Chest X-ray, AP view. Patient: 68 years old, sex M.
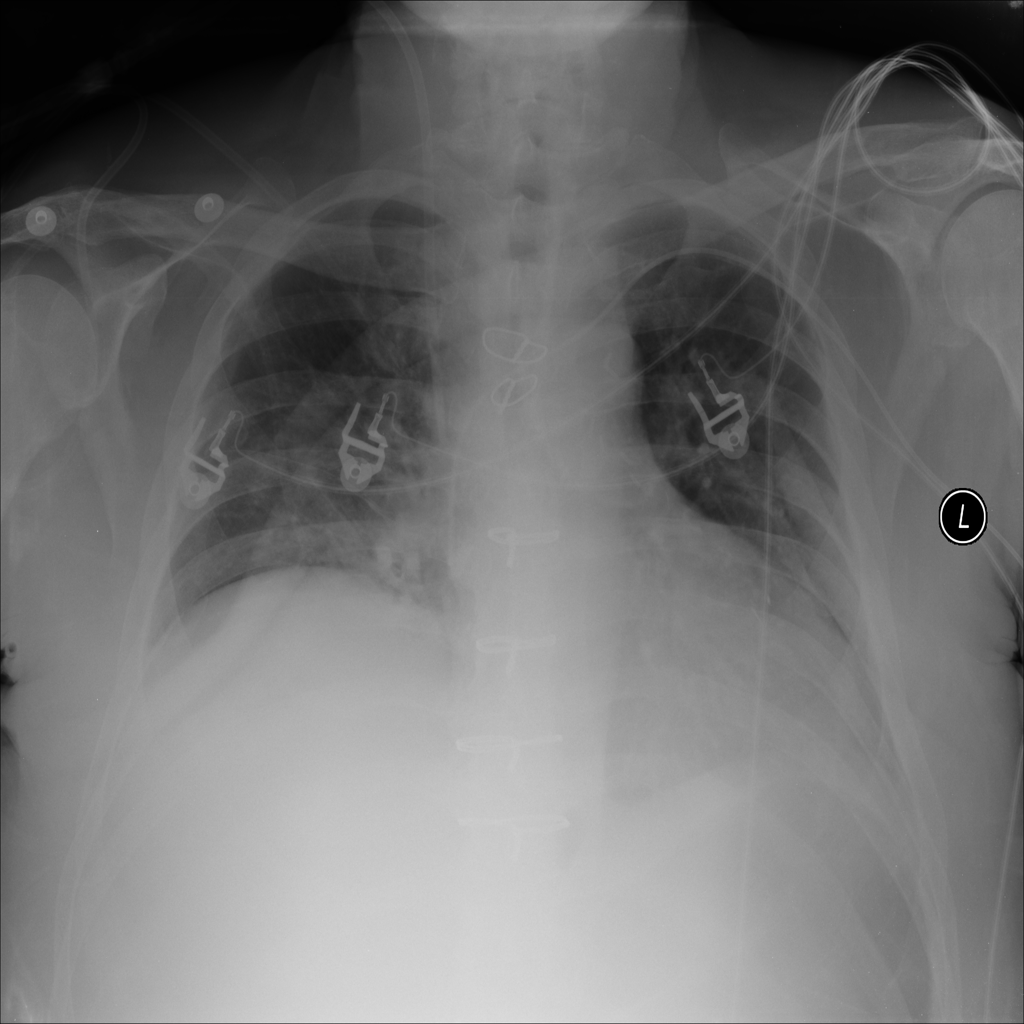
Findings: Atelectasis